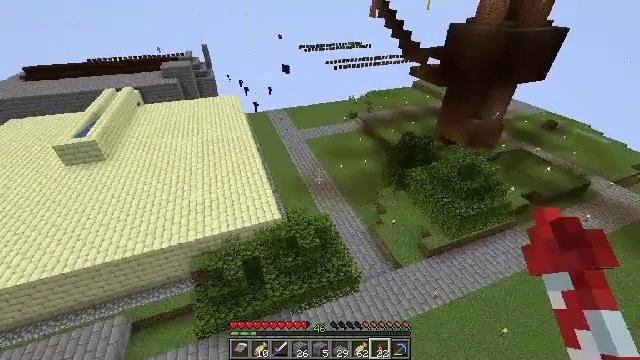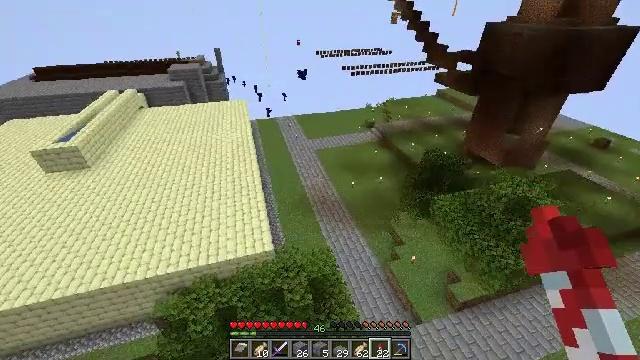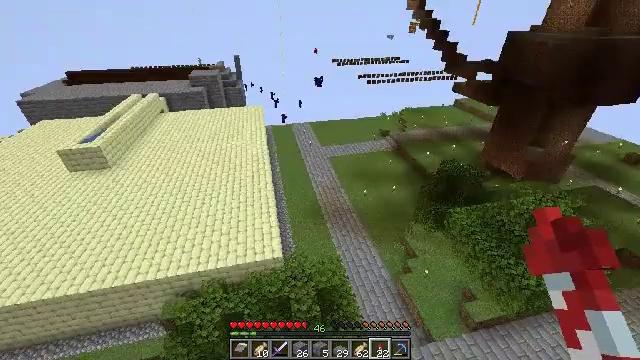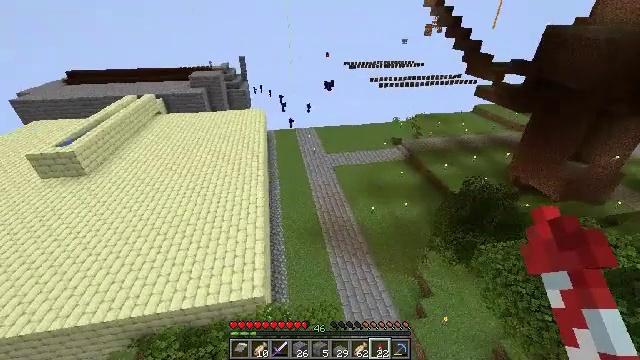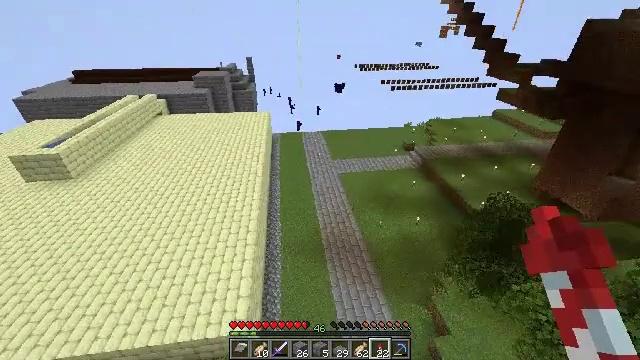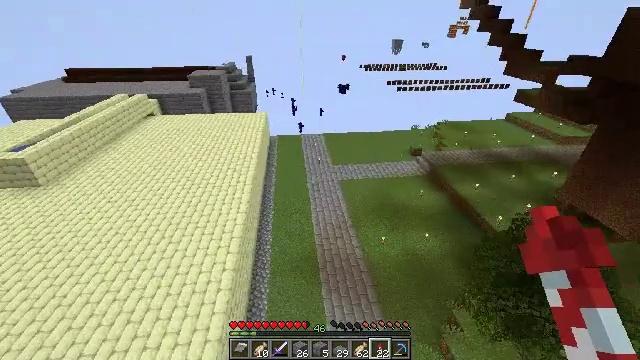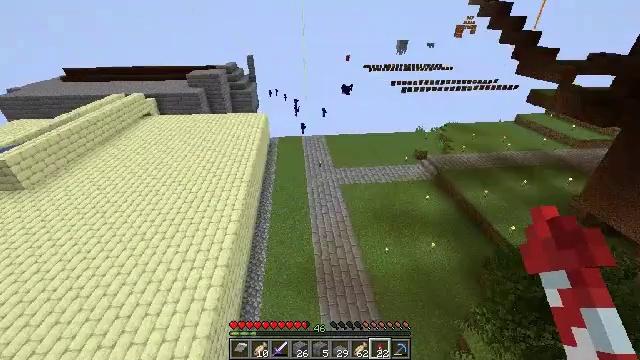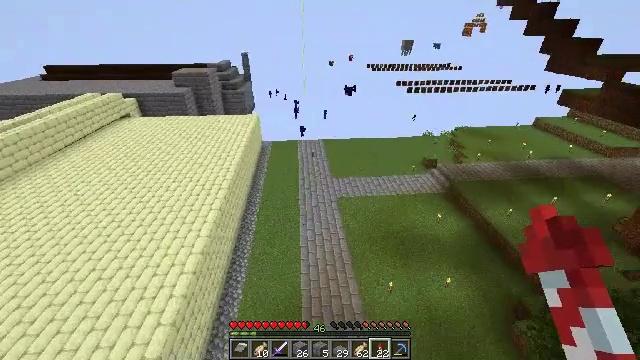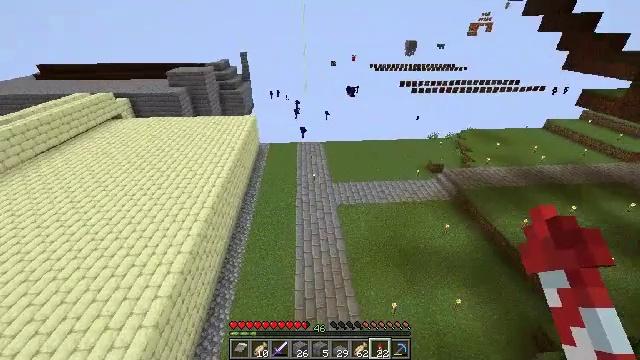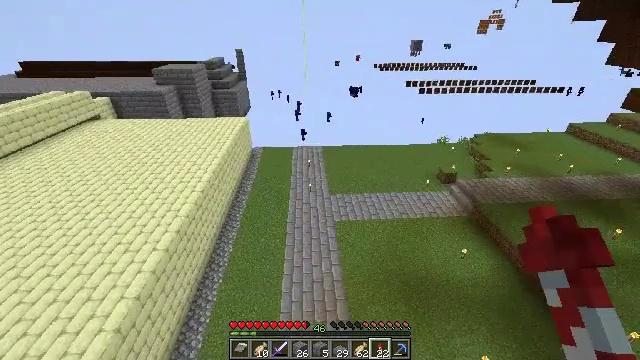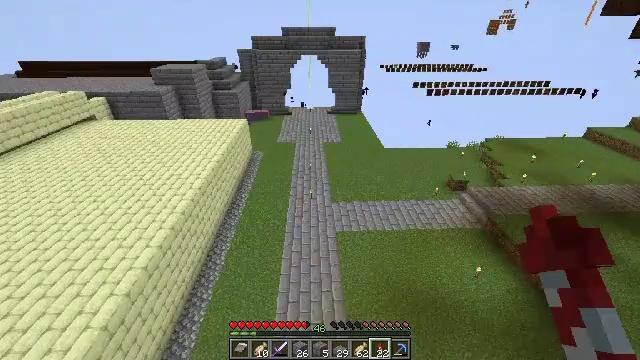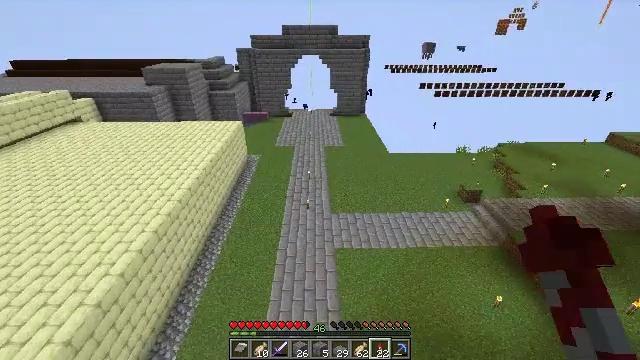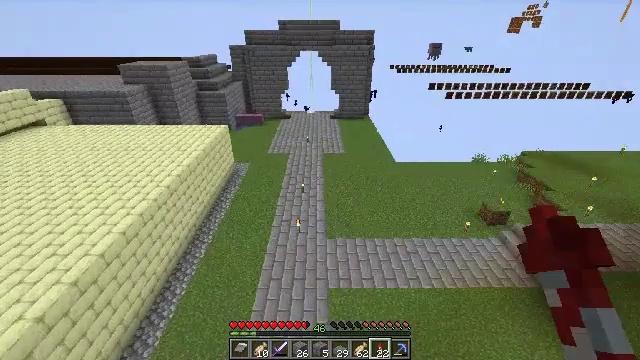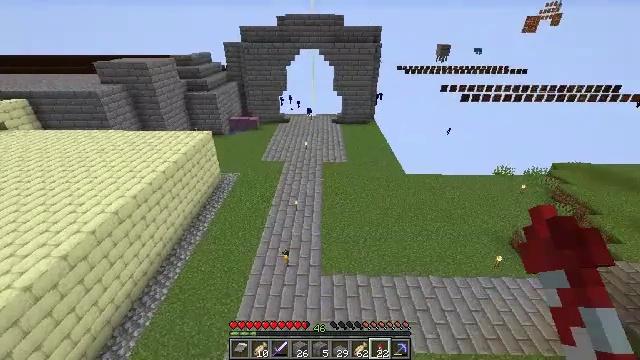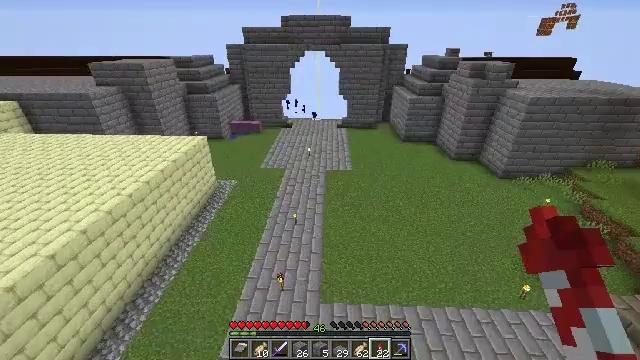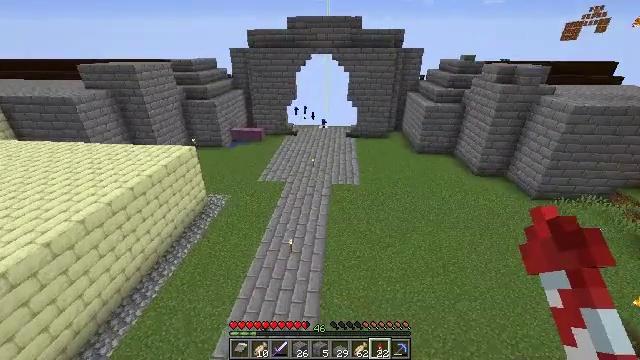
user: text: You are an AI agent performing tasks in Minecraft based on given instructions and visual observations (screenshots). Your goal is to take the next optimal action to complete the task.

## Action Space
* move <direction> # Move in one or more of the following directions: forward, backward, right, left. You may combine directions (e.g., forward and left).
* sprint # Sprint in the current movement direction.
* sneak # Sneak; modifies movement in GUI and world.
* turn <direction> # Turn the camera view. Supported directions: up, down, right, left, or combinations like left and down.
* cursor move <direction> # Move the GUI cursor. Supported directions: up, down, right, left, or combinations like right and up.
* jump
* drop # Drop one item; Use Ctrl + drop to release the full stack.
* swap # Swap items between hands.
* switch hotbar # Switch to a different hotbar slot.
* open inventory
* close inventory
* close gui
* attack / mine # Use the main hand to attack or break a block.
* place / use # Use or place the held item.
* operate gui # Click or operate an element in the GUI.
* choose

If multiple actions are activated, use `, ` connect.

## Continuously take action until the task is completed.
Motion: motion action
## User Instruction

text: Turn slimeballs into a slime block at a crafting table.
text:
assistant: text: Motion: turn left and up
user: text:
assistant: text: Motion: turn left and up
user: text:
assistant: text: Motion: turn left
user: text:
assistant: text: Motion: turn left
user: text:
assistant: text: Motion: turn left
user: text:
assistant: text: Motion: no_op
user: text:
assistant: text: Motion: no_op
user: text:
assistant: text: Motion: no_op
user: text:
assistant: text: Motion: no_op
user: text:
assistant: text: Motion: turn left
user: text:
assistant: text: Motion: no_op
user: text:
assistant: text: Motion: no_op
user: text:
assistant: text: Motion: turn left
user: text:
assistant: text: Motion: turn left
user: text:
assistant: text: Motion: turn left and up
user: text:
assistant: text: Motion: turn left and up
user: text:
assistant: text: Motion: turn left and up
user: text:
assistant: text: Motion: turn left and up
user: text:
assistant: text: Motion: turn left and up
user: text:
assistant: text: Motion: turn left
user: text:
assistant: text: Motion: turn up
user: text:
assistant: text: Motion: turn right
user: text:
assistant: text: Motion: turn right and down
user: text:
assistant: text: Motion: turn left
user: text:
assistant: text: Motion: turn down
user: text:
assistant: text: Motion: no_op
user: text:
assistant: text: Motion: no_op
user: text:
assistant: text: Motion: turn left
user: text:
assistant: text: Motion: turn left
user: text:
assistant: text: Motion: turn left